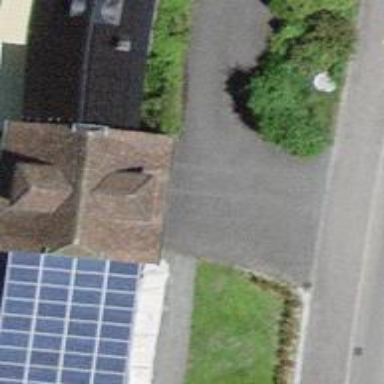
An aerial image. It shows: Gabled building with roof made of roof tiles.